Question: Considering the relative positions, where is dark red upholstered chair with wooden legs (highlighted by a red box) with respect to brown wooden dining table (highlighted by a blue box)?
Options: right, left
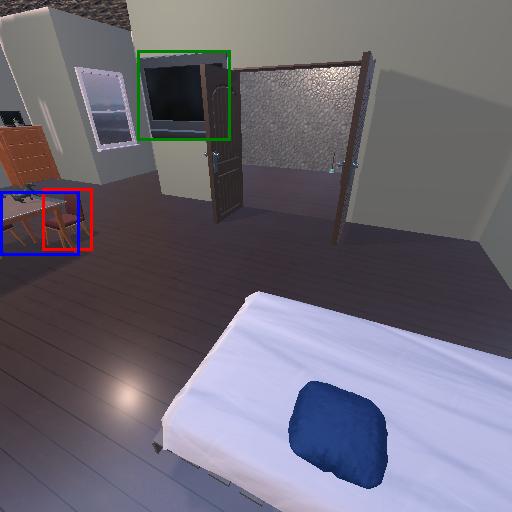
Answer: right